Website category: sports
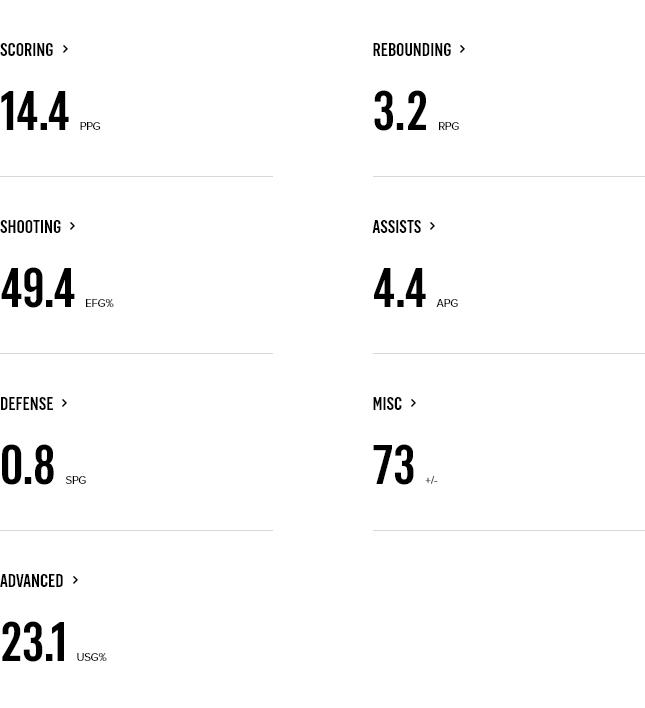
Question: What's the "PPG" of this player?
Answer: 14.4

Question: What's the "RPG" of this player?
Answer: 3.2

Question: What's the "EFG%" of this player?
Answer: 49.4

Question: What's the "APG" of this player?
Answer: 4.4

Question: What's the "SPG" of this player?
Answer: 0.8

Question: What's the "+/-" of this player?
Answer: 73

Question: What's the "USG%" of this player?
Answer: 23.1

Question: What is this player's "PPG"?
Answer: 14.4

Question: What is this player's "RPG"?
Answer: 3.2

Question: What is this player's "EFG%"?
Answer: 49.4

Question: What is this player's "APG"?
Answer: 4.4

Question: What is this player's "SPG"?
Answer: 0.8

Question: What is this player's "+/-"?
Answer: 73

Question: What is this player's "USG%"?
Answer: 23.1

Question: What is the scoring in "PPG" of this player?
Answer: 14.4

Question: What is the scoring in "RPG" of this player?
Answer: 3.2

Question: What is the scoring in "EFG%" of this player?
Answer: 49.4

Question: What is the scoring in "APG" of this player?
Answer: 4.4

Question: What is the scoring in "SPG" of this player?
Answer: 0.8

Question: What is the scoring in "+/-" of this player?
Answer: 73

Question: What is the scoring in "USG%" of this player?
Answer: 23.1

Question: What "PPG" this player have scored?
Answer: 14.4

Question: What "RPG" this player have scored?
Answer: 3.2

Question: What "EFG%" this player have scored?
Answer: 49.4

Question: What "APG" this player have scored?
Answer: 4.4

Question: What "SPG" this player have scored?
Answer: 0.8

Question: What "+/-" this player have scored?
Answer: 73

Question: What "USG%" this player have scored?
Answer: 23.1

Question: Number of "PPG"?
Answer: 14.4

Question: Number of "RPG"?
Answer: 3.2

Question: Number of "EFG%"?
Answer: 49.4

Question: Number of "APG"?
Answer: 4.4

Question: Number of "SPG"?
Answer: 0.8

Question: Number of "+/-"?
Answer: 73

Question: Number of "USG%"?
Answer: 23.1

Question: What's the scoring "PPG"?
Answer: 14.4

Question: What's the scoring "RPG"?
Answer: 3.2

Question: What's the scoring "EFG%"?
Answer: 49.4

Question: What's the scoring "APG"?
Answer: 4.4

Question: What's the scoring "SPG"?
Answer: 0.8

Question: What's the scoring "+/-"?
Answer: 73

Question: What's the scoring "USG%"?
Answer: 23.1